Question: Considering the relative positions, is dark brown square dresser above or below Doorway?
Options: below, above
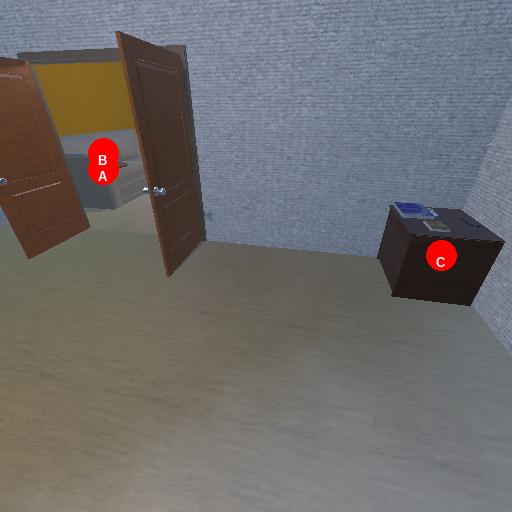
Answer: below